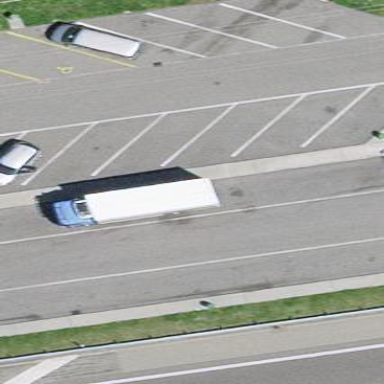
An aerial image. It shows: Paved parking area.